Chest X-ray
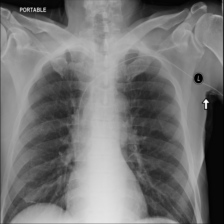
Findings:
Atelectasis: negative
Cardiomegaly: negative
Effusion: negative
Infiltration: negative
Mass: negative
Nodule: negative
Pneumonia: negative
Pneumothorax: negative
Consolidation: negative
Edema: negative
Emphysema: negative
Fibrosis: negative
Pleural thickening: negative
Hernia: negative